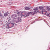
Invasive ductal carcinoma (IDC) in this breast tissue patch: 0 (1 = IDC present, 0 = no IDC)